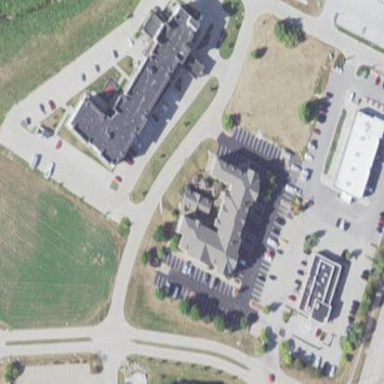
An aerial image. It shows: Hotel building.